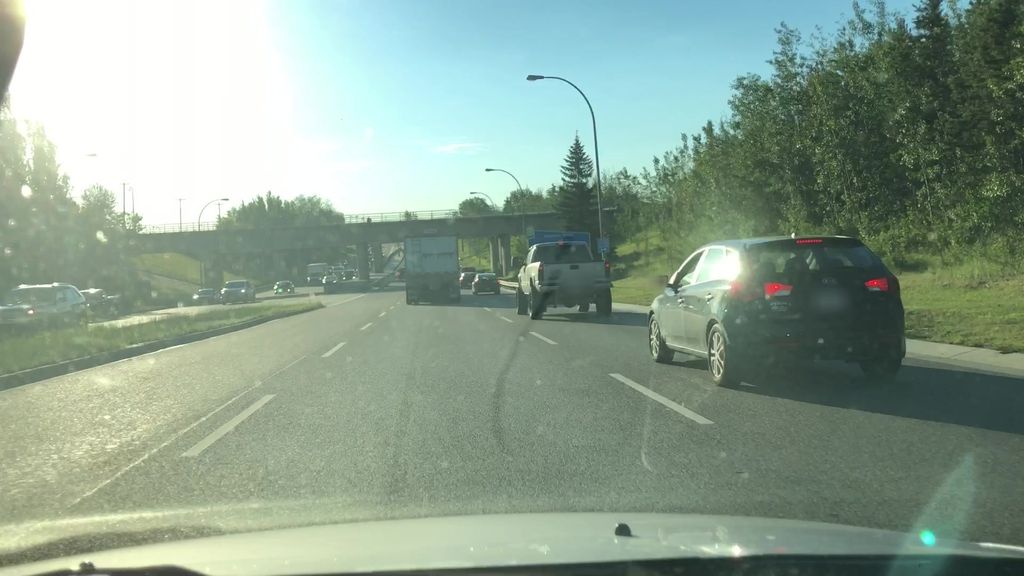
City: edmonton